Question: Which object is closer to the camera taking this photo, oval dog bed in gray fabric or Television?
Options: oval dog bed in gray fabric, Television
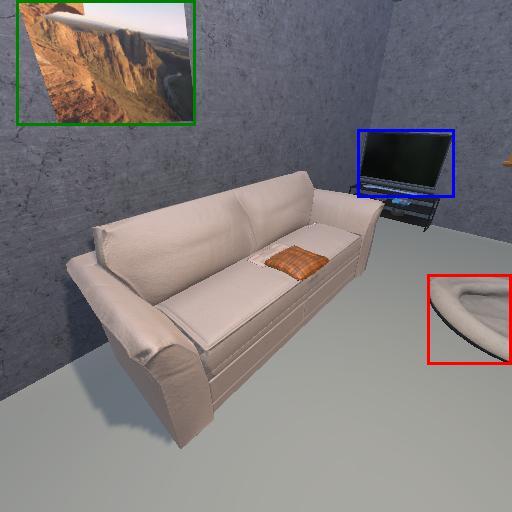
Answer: oval dog bed in gray fabric